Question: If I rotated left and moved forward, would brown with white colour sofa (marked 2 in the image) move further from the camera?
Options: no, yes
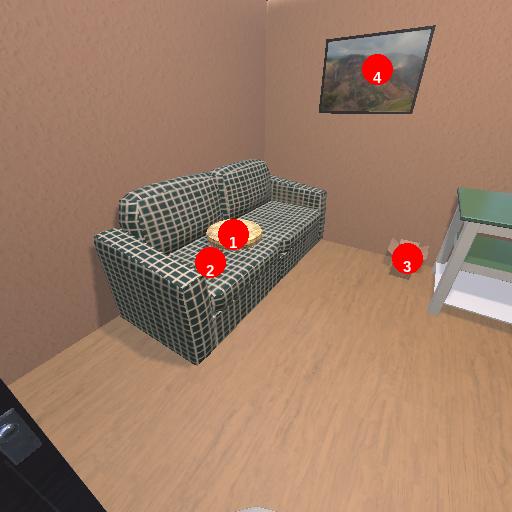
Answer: no